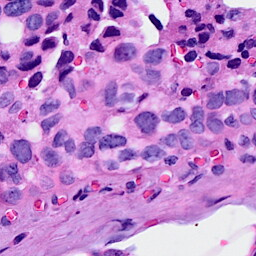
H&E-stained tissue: Breast